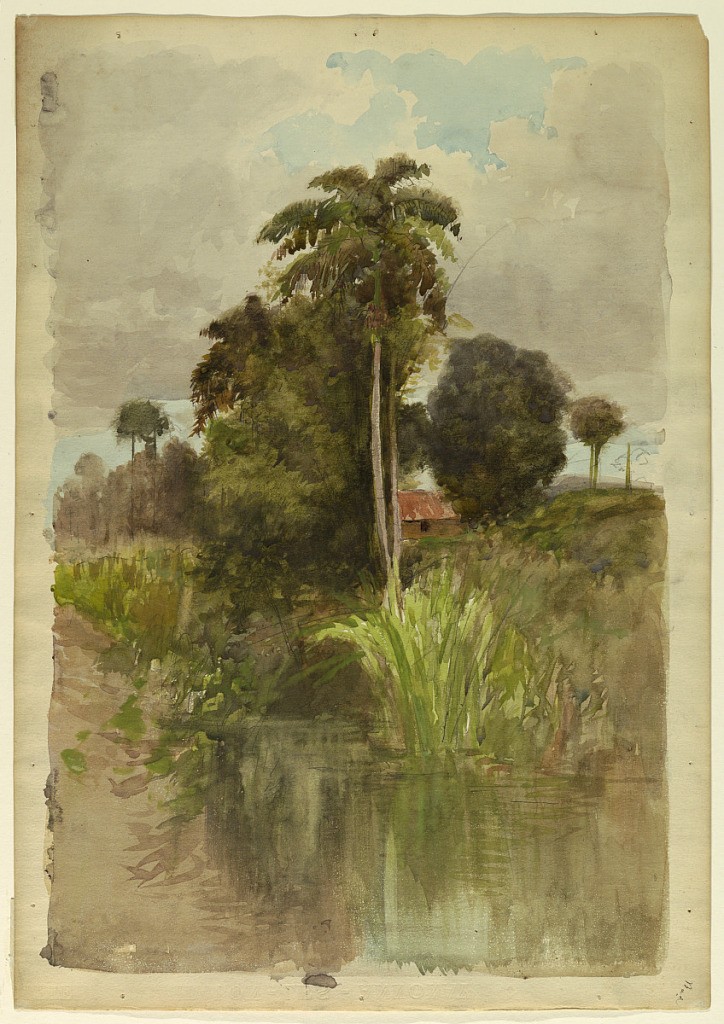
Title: Study of palm trees
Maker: Francis Hopkinson Smith, American, 1838–1915
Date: ca. 1880
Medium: Brush and watercolor, graphite on paper
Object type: Drawing
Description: View of a house in the distance surrounded by palm trees and a stream in the foreground.